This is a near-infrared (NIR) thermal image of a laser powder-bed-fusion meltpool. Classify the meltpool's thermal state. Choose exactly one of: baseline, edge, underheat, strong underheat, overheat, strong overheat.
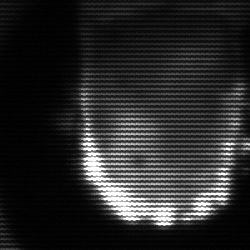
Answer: baseline